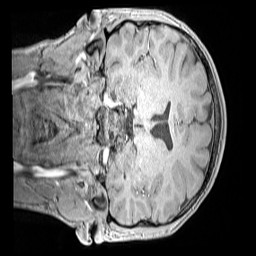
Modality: MP2RAGE
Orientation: coronal
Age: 13
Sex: male
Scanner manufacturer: siemens
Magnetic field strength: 3 T
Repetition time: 4 s
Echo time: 0.00299 s